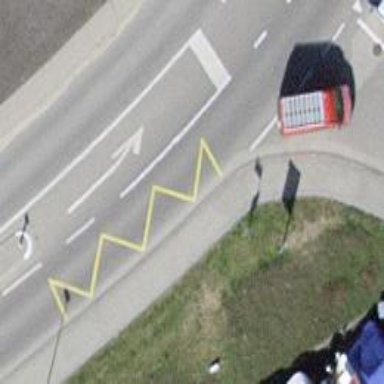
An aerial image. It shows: Bus stop along the road.